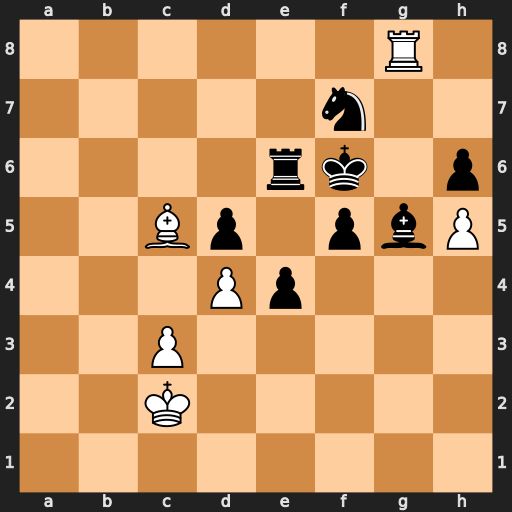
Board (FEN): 6R1/5n2/4rk1p/2Bp1pbP/3Pp3/2P5/2K5/8
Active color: w
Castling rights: -
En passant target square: -
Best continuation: Rg6#